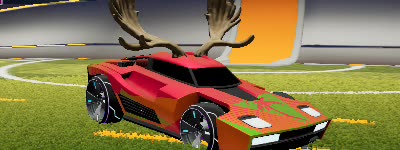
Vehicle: breakout